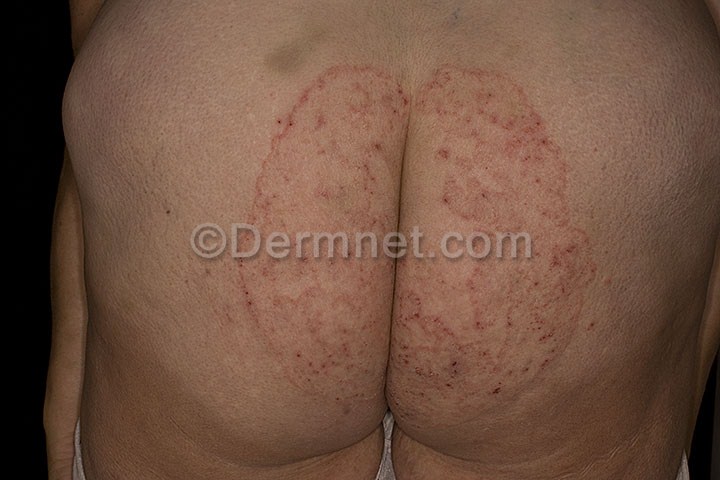
Disease: Tinea Ringworm Candidiasis and other Fungal Infections